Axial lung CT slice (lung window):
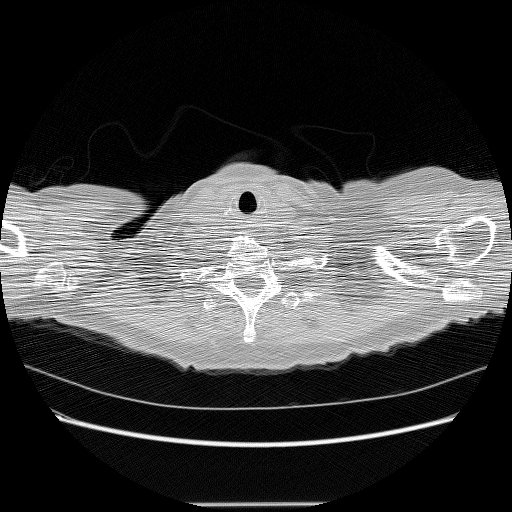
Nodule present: no